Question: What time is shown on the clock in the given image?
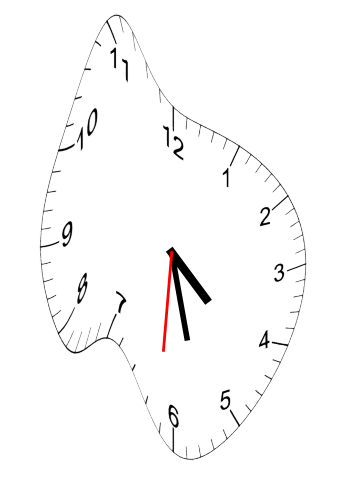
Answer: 04:27:31